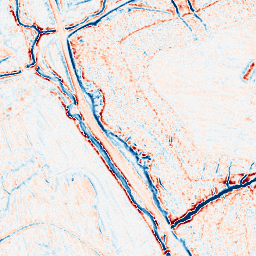
Category: edge_preserving
Decomposition family: bilateral
Decomposition parameters: d: 9
sigma_color: 150
sigma_space: 75
Upsampling method: bicubic
Upsampling parameters: scale: 8
Upsampling scale: 8